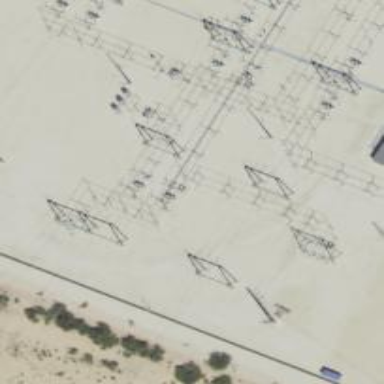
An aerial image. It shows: Switch for power supply.